Aerial crown-view tile of a tropical tree (Barro Colorado Island, Panama), acquired 20241216:
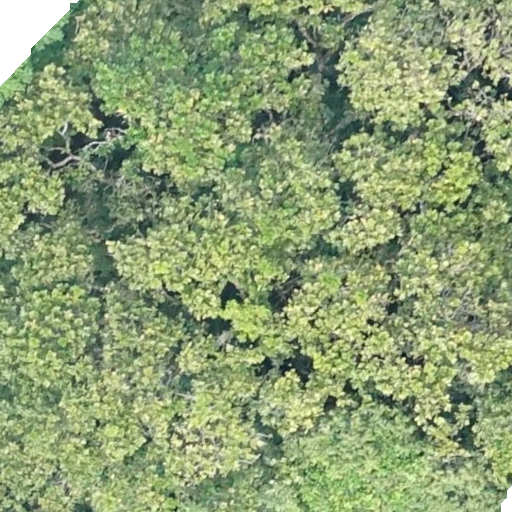
Species: Anacardium excelsum
GBIF accepted scientific name: Anacardium excelsum
Crown area: 642.421 m²